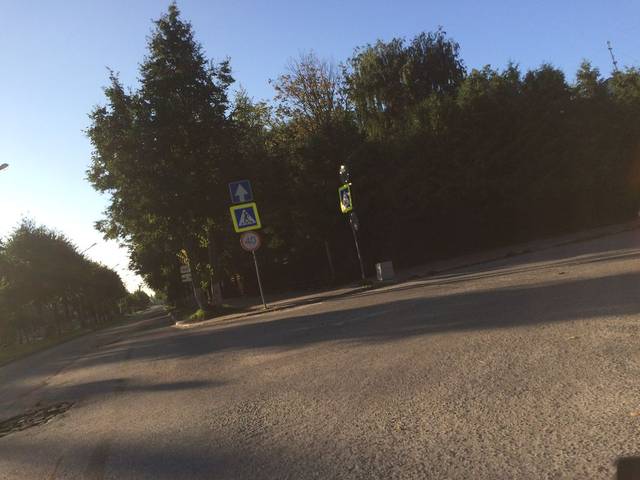
Region: Russia
Coordinates: 56.639, 47.877